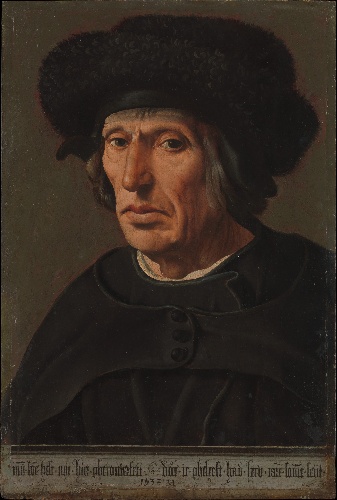
Title: Jacob Willemsz van Veen (1456–1535), the Artist's Father
Artist: Maarten van Heemskerck
Artist bio: Netherlandish, Heemskerck 1498–1574 Haarlem
Date: 1532
Object type: Painting
Classification: Paintings
Medium: Oil on wood
Dimensions: 20 1/2 x 13 3/4 in. (52.1 x 34.9 cm)
Department: European Paintings
Credit line: Purchase, 1871
Accession year: 1871
Repository: Metropolitan Museum of Art, New York, NY
Tags: Men|Portraits